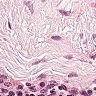
Metastatic tissue present: no